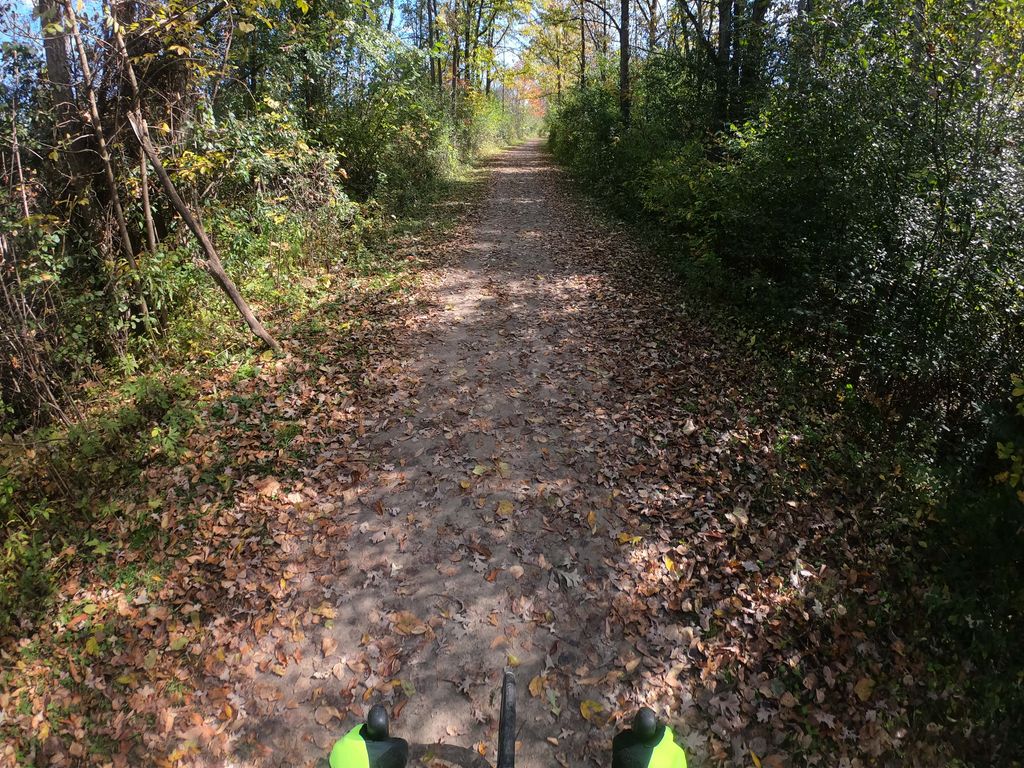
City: kitchener-waterloo